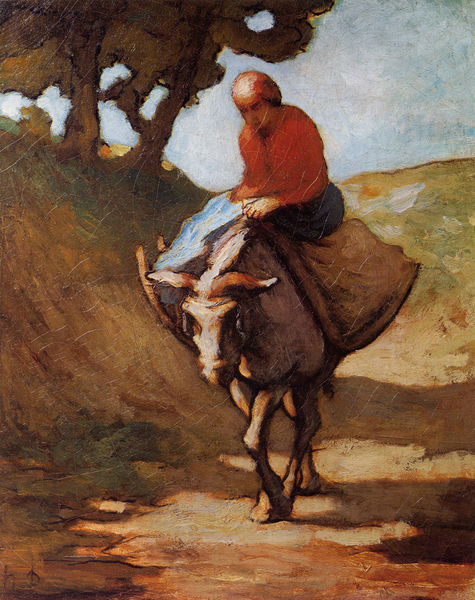
Titel: Rückkehr vom Markt
Künstler: Honoré Daumier
Standort: Winterthur
Institution: Sammlung Oskar Reinhart am Römerholz
Schlagwörter: baum, blau, dunkel, gemälde, hand, himmel, kopf, mann, schatten, wolken, bäume, gelb, grün, impressionismus, landschaft, ocker, sitzen, braun, frau, grau, hell, hintergrund, kleid, licht, orange, schwarz, strasse, weiss, zeichnung, gras, rasen, rot, tier, weg, wiese, beige, expressionismus, malerei, rock, hemd, jacke, arm, arme, blass, bluse, kleidung, mensch, tragen, bild, horn, hände, signatur, öl, ebene, erde, feld, hügel, pastos, pfad, sonne, boden, haare, realismus, sitzend, ohren, arbeit, esel, reiter, sack, beine, reiten, reiterin, ritt, spanien, bein, sommer, umrisse, schlagschatten, bäuerin, gepäck, heiß, heu, last, schleppen, säcke, trocken, farben, hang, sonnenlicht, kuh, rind, böschung, duktus, kopftuch, bauer, fliessend, unterschrift, kontur, damensitz, daumier, reise, mittelalter, müde, schreiten, hörner, bepackt, lasttier, packesel, armut, hohlweg, bulle, ochse, stier, zugtier, ware, kippe, erdhügel, kiesweg, reitend, langsam, büffel, farbsymbolik, blue, sandweg, palästina, farbton, balss, gepäcke, tragtier, kopf haare, seitlinks, esel reiter packesel